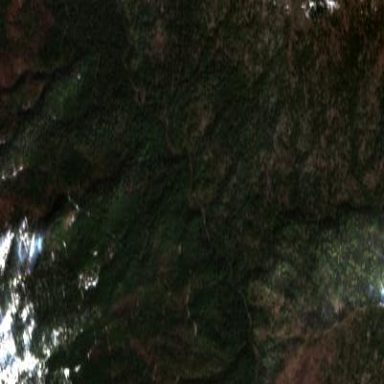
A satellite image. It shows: Forest area.